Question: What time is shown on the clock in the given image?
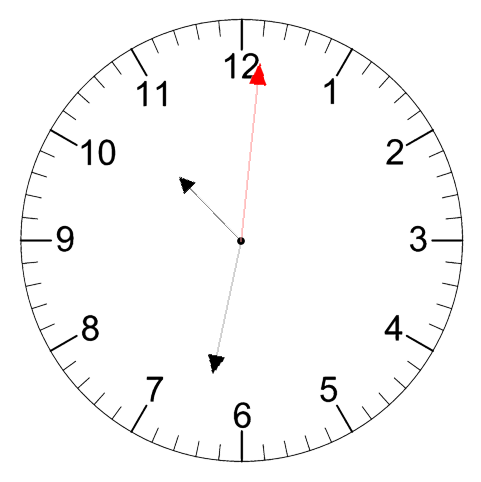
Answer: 10:32:01